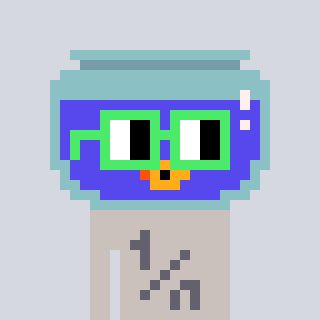
a pixel art character with square light green glasses, a goldfish-shaped head and a foggrey-colored body on a cool background